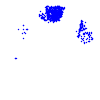
Particle: pion